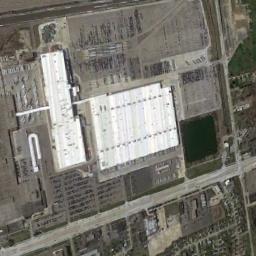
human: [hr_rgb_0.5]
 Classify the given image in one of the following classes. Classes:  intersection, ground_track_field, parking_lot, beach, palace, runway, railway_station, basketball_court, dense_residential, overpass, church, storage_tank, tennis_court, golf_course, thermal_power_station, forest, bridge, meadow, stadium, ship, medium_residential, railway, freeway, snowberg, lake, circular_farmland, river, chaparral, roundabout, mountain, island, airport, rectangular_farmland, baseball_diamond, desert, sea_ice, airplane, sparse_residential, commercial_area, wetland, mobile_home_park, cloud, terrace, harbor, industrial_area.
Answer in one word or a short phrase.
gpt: industrial_area